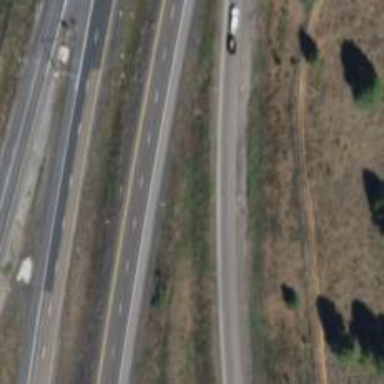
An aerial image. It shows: Asphalt motorway link.